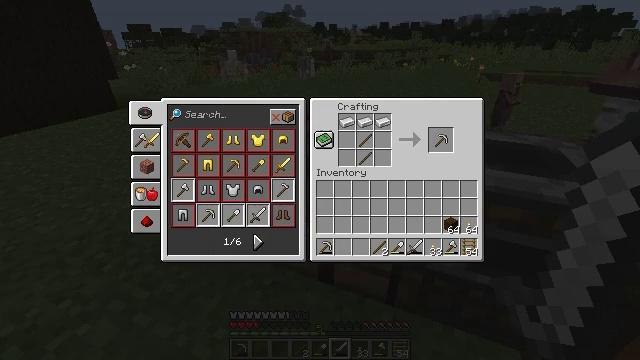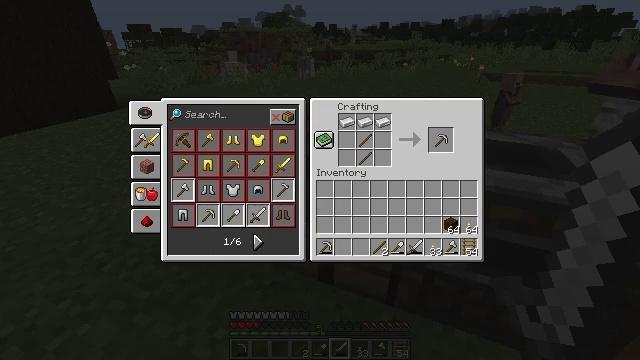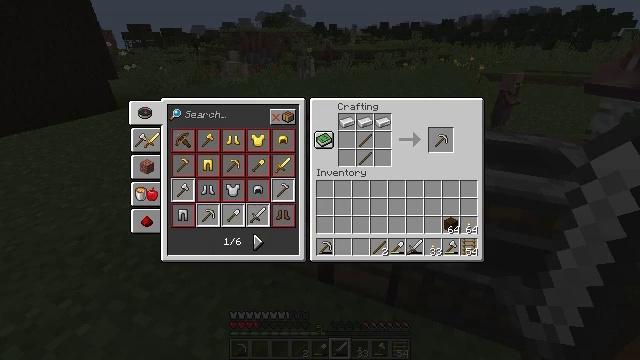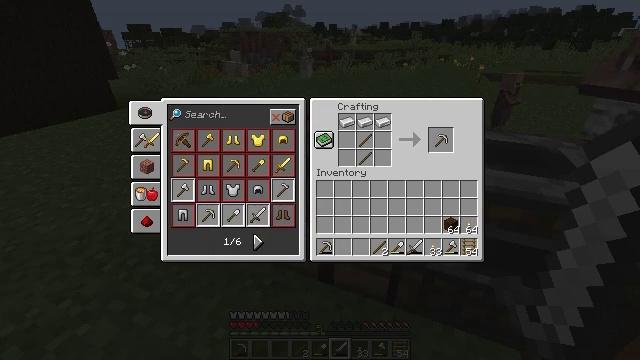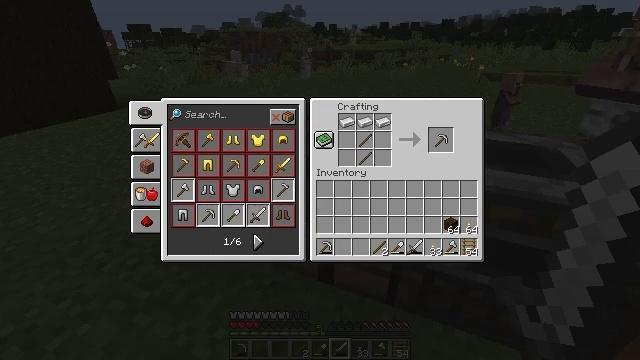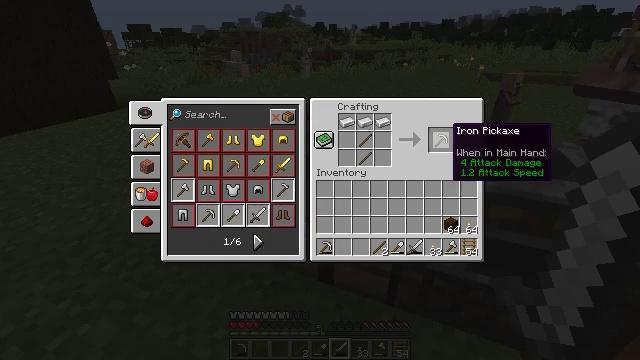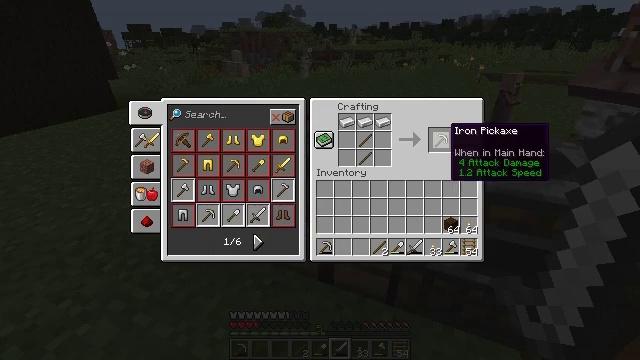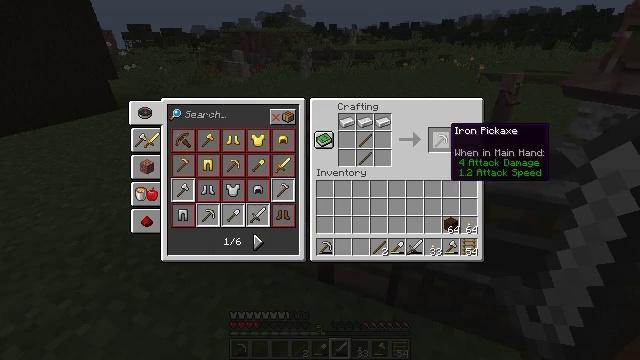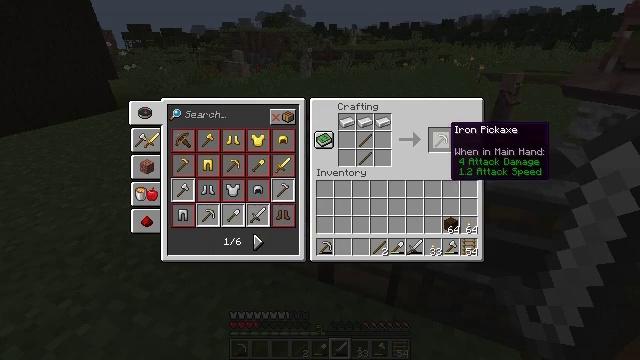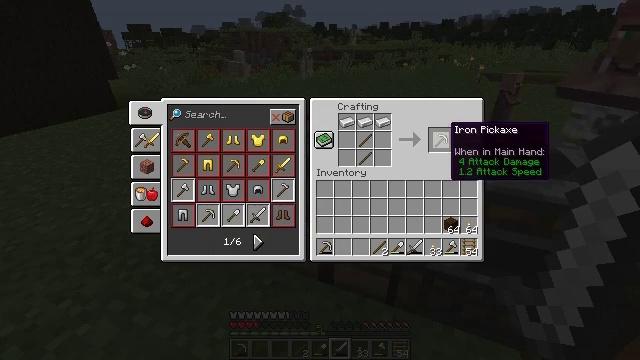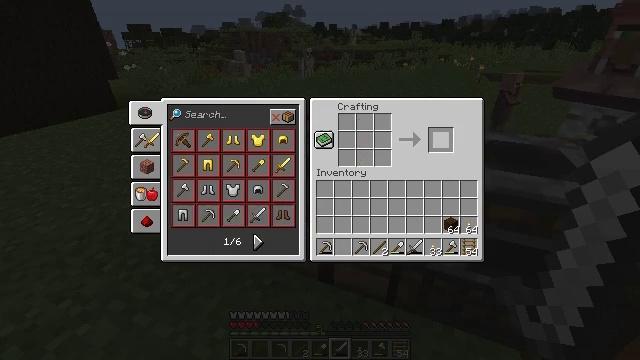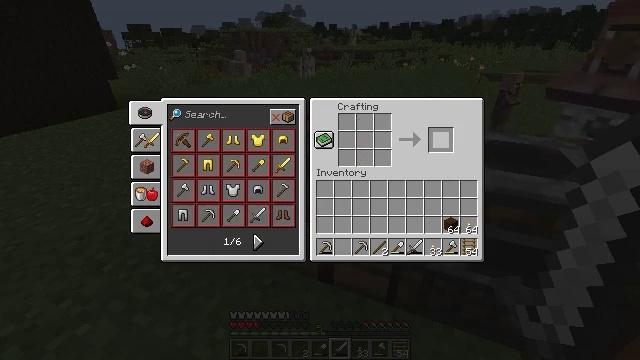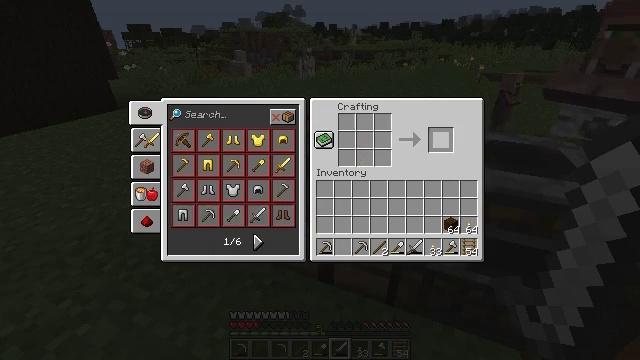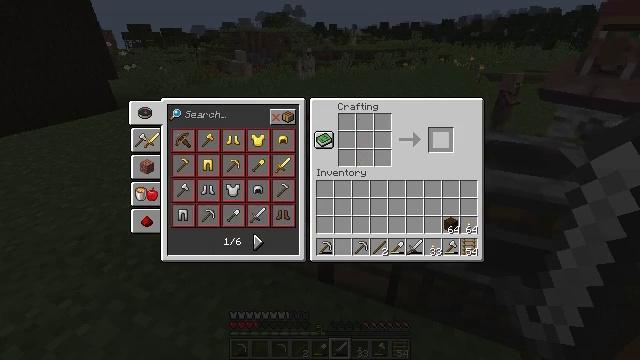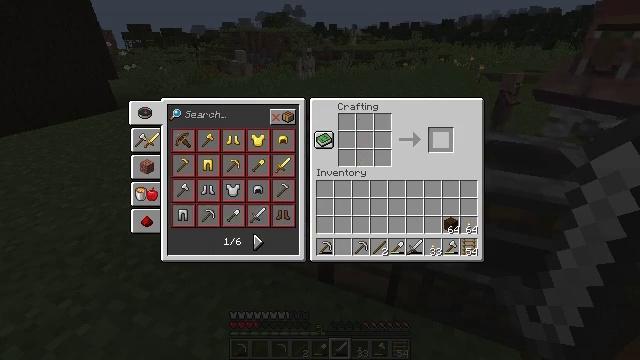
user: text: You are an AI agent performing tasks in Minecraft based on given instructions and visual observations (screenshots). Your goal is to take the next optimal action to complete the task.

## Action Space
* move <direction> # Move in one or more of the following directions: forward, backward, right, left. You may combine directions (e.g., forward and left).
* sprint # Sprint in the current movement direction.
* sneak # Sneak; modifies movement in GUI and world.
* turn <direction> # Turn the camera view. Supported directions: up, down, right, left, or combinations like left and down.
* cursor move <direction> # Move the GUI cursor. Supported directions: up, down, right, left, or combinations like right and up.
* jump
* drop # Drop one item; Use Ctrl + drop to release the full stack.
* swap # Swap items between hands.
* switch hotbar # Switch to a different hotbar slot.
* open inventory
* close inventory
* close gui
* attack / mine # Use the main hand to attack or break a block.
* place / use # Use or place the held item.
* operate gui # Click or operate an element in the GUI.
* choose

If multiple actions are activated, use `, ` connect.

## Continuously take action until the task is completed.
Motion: motion action
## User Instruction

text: Craft an iron pickaxe with 3 iron ingots and 2 sticks.
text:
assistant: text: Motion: no_op
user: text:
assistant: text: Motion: no_op
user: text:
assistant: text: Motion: no_op
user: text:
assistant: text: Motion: no_op
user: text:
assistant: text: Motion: sneak, turn left
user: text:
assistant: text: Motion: sneak
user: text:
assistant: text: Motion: sneak
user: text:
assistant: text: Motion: sneak
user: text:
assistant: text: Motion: sneak
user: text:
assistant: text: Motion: sneak, attack / mine
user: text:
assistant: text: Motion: sneak, attack / mine
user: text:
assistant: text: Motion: sneak
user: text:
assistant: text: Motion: sneak
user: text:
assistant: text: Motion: sneak
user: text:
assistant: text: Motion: sneak